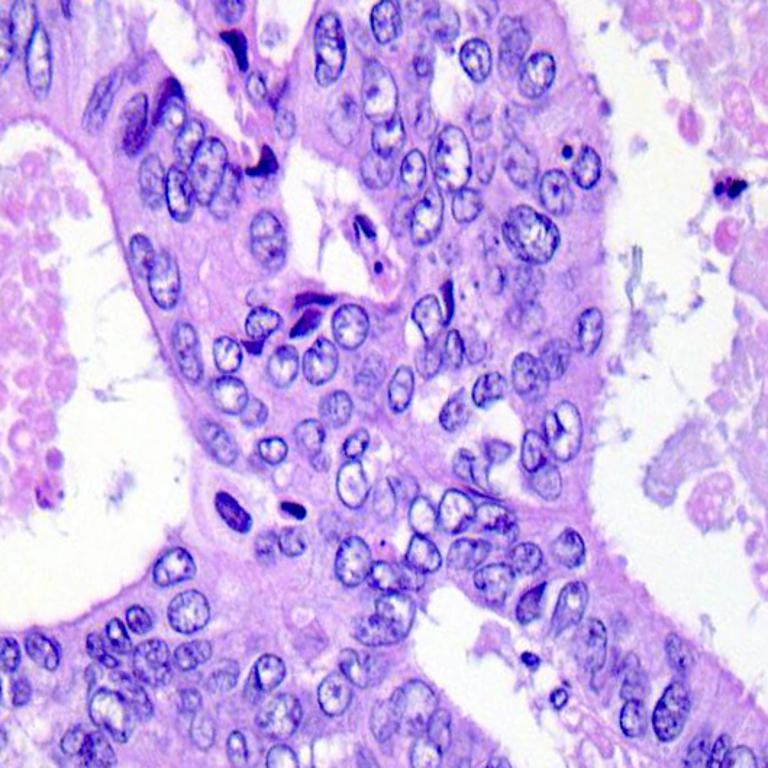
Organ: colon
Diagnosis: adenocarcinomas